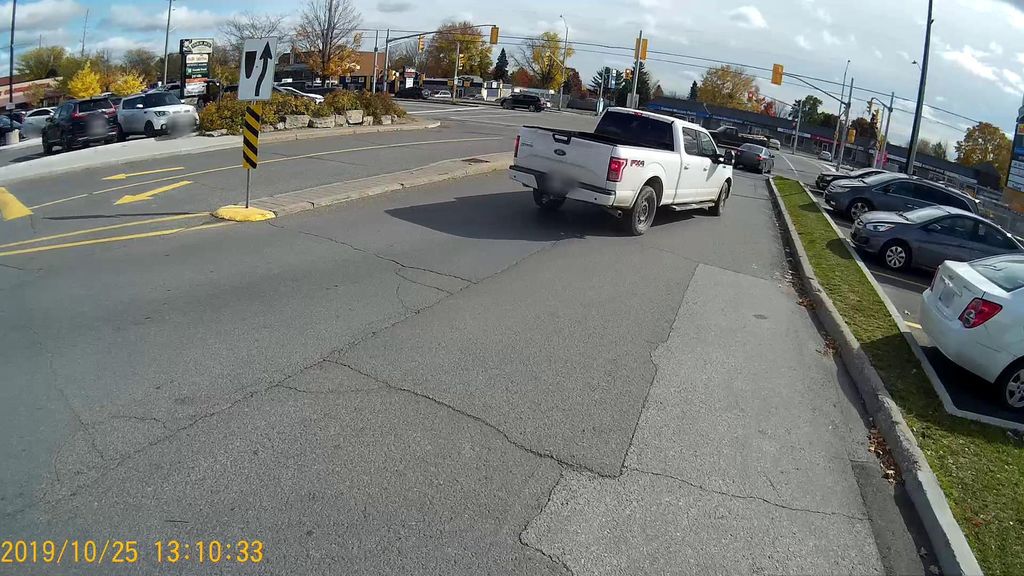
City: ottawa-gatineau